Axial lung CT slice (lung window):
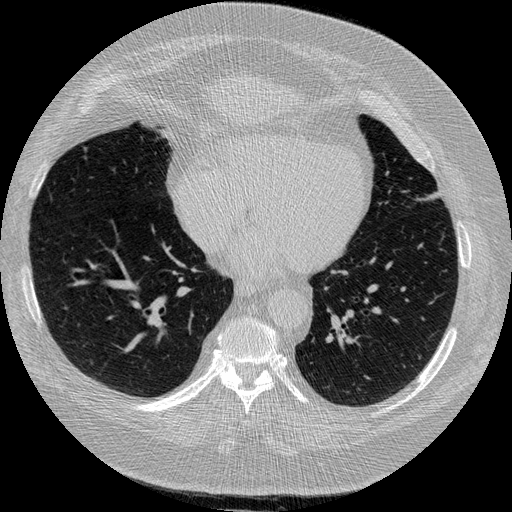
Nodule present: no